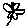
Label: flower